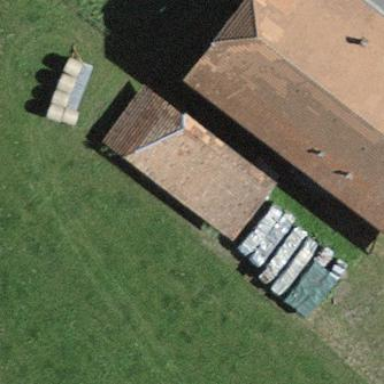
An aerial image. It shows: Barn.